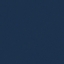
Land use / land cover: SeaLake